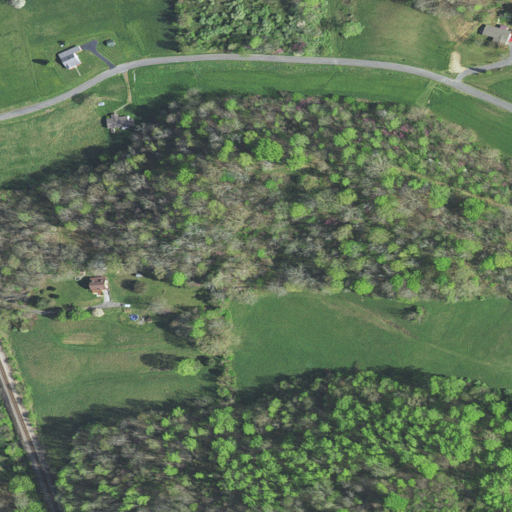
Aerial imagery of ridge(s) in Virginia named Brushy Ridge containing deciduous forest, pasture, mixed forest, open development, and low intensity development